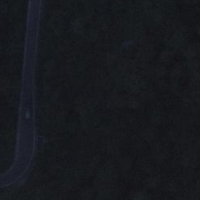
EUNIS habitat code: 44
Species observed at this site:
Silene dioica